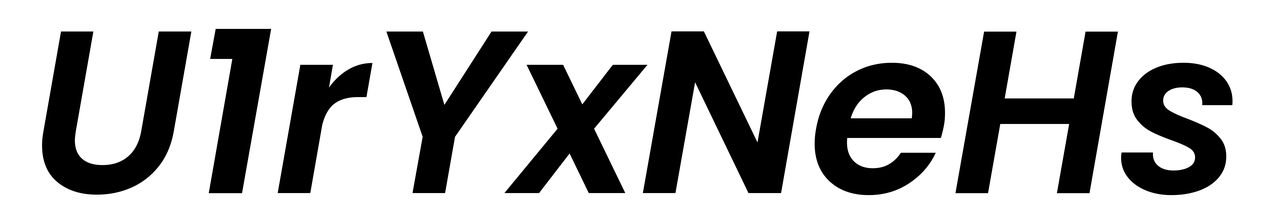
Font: Poppins-SemiBoldItalic